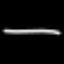
Label: line